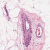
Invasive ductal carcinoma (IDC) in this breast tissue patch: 0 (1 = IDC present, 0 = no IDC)